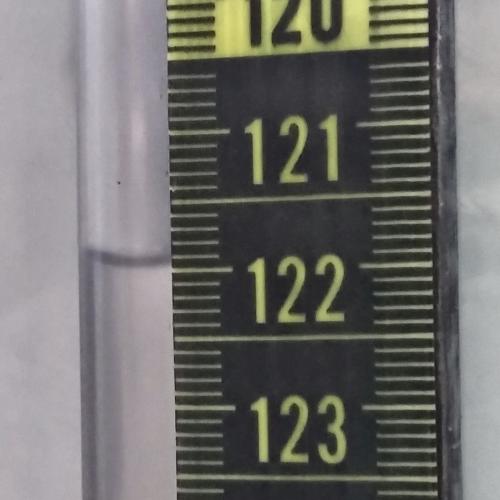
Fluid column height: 121.9 cm